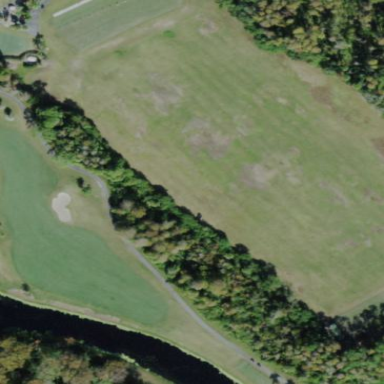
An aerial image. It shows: Driving range for golf on grass surface.